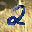
Label: 2